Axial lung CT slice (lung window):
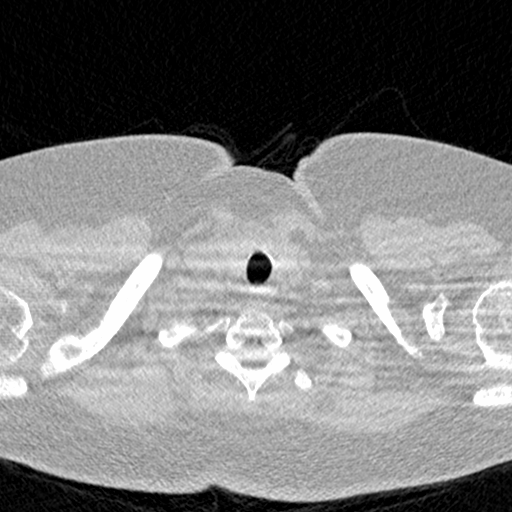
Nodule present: no